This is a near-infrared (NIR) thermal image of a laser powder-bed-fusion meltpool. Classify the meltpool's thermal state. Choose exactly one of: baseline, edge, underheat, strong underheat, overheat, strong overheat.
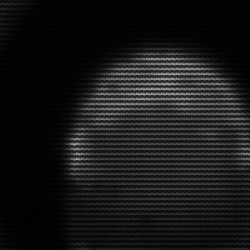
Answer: edge